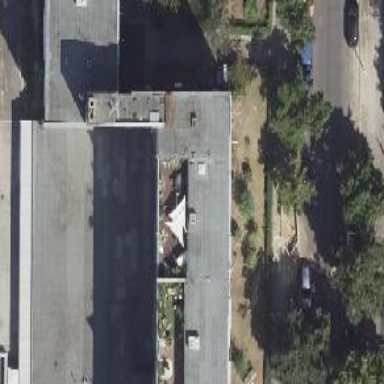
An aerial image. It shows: Residential building.